Question: I want to train a neural network in order to classify different classes of grayscale images.
As input of this network, I want to use the features extracted by the SURF-128 algorithm. The following code (a semplification of the <URL> shows how I use the API:
'''
SURFDetector surfCPU = new SURFDetector(500, true);
VectorOfKeyPoint observedKeyPoints;
BriefDescriptorExtractor descriptor = new BriefDescriptorExtractor();
observedKeyPoints = surfCPU.DetectKeyPointsRaw(img, null);
Matrix<Byte> observedDescriptors = descriptor.ComputeDescriptorsRaw(img, null, observedKeyPoints);
'''
By using the following code:
'''
observedDescriptors.Save(@"SURF.bmp");
'''
I can save some results. The following image shows that the above code extracts features with different sizes (on the right, there are the results saved with the previous line of code):

What I want is to obtain a vector with a fixed size.
How can I transform a generic grayscale image in a 128-dimensional array, using the API provided by the EmguCV library for C#?
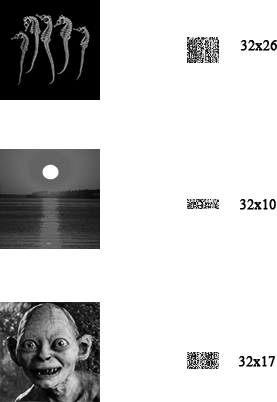
Answer: Problem solved.
In order to obtain a 128-dimensional array that describes a grayscale image, in which are stored features relating to a fixed key point (e.g., the center of image), I used the following code:
'''
SURFDetector surfCPU = new SURFDetector(400, true);
float x = 30, y = 50; //KeyPoint position
float kpSize = 20; //KeyPoint size
MKeyPoint[] keyPoints = new MKeyPoint[1];
keyPoints[0] = newMKeyPoint(x, y, kpSize); //This method is written below
ImageFeature<float>[] features = surfCPU.ComputeDescriptors<float>(img, null, keyPoints);
float[] array_of_128_elements = features[0].Descriptor;
'''
---
'''
private static MKeyPoint newMKeyPoint(float x, float y, float size)
{
MKeyPoint res = new MKeyPoint();
res.Size = size;
res.Point = new PointF(x, y);
//res.Octave = 0;
//res.Angle = -1;
//res.Response = 0;
//res.ClassId = -1;
return res;
}
'''